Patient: sex F, age 54
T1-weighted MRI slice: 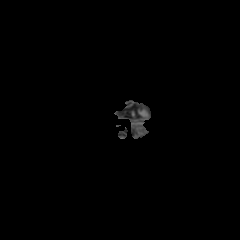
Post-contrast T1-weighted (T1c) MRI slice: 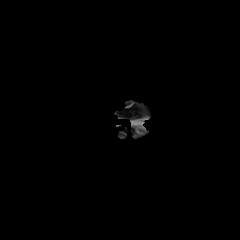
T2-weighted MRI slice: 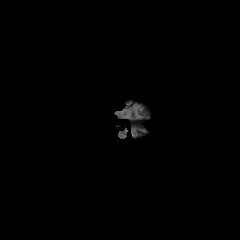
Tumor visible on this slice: no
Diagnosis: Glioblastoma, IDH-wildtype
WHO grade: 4